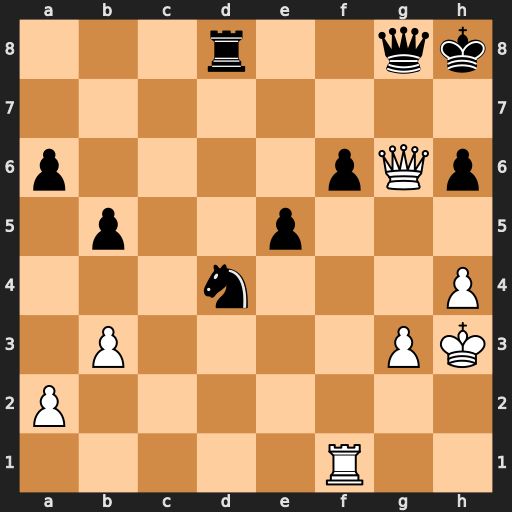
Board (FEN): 3r2qk/8/p4pQp/1p2p3/3n3P/1P4PK/P7/5R2
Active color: w
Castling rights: -
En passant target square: -
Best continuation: Qxh6+ Qh7 Qxf6+ Qg7 Qxd8+